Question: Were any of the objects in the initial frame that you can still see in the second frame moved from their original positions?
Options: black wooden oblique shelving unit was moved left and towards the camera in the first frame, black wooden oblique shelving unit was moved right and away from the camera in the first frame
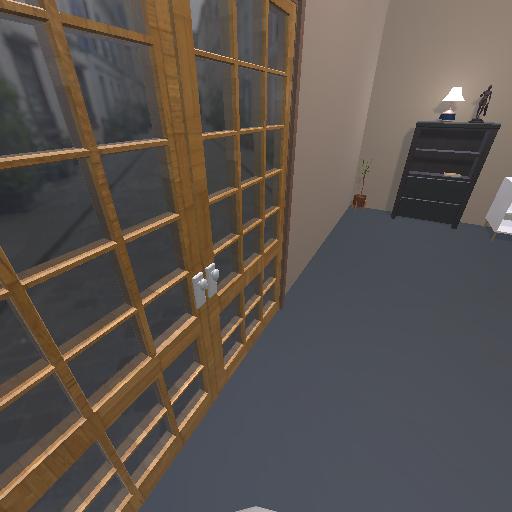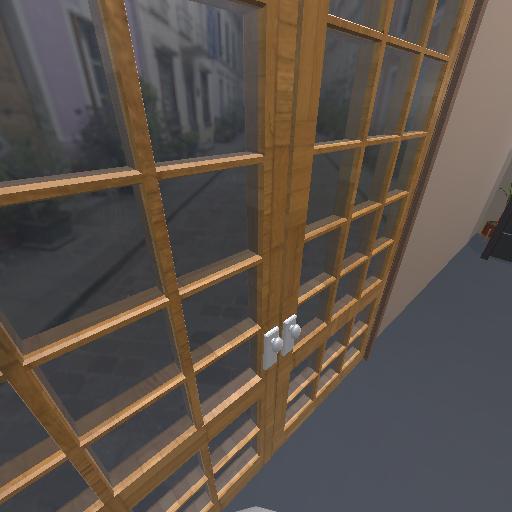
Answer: black wooden oblique shelving unit was moved left and towards the camera in the first frame